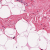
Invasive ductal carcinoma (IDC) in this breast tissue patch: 0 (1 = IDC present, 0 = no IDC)